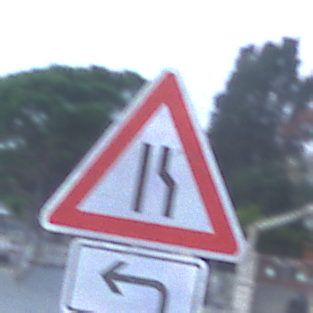
Verkehrszeichen: EinseitigVerengteFahrbahnRechts
Zusatzzeichen unten: RichtungsangabeDurchPfeile2
Umgebung: Outdoor, Urban
Tageszeit: Dawn
Wetter: Clear
Licht: Natural
Jahreszeit: NotSpecified
Kontrast: LowContrast